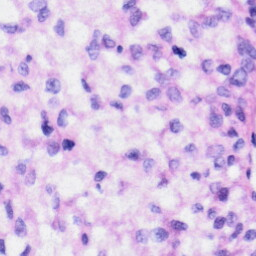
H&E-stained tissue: Liver